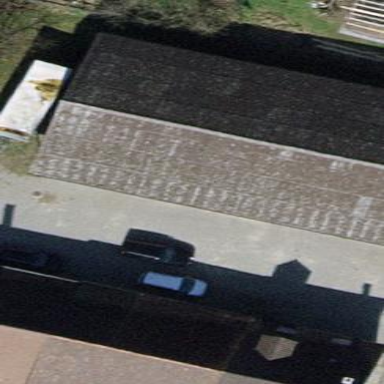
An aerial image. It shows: Gabled roof on farm auxiliary building.